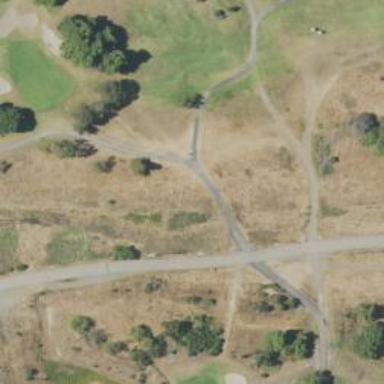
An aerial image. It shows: Path for golf carts.